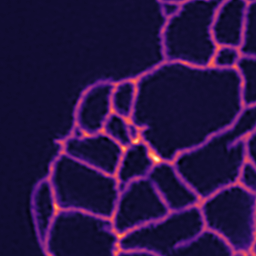
Label: Super-resolution ER image